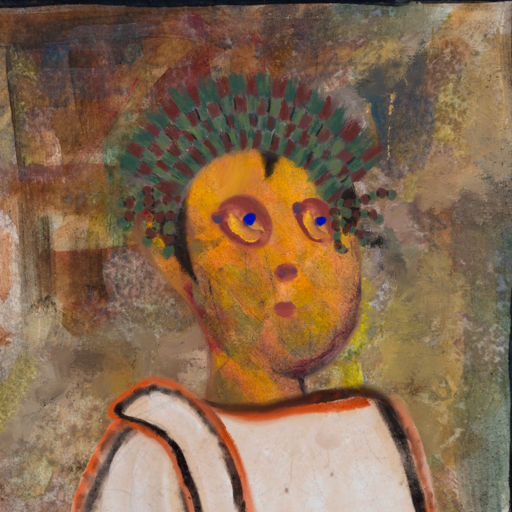
Background: Mosgoul, Head And Neck Side: Gypsy_Mother, Face Side: Mother_And_Son_Son, Bust: Roy_Bahadur, Hair Side: Roy_Bahadur, Head Accessory: After_Raid_Crown, Second Necklace: Blank, Necklace: Blank, Baby: Blank